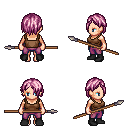
a pixel art fantasy rpg character, female body template, human, light skin, brown pirate shirt, magenta pants, pink bangs hairstyle, black shoes, spear, four views (front, back, left, right), 2x2 character sprite sheet, small pixel art, hard edges, no anti-aliasing